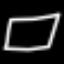
Label: square